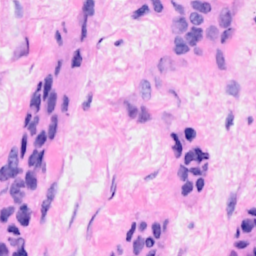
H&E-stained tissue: Breast